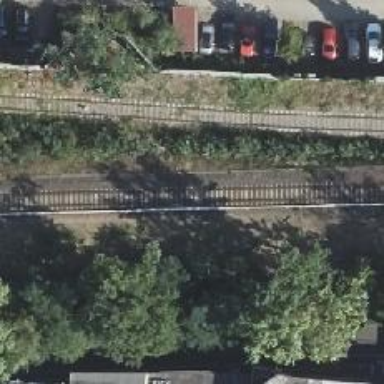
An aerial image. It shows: Solitary milestone along the railway.